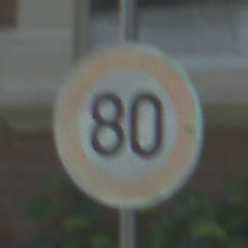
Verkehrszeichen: Geschwindigkeit80
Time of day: Midday
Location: Outdoor (Suburban)
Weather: Clear
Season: NotSpecified
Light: Natural